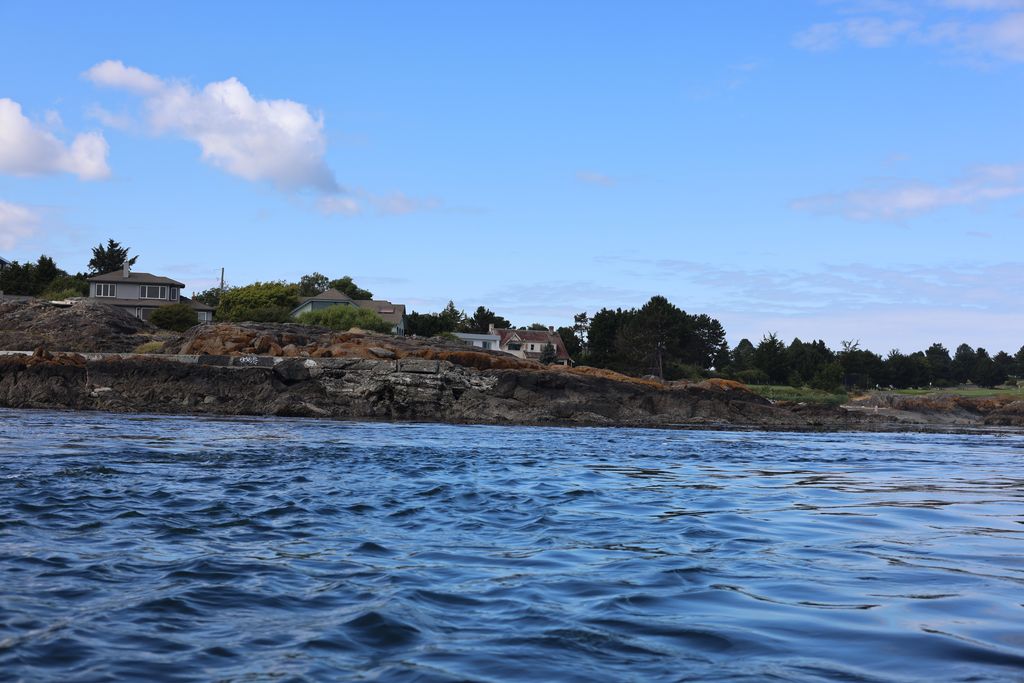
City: victoria